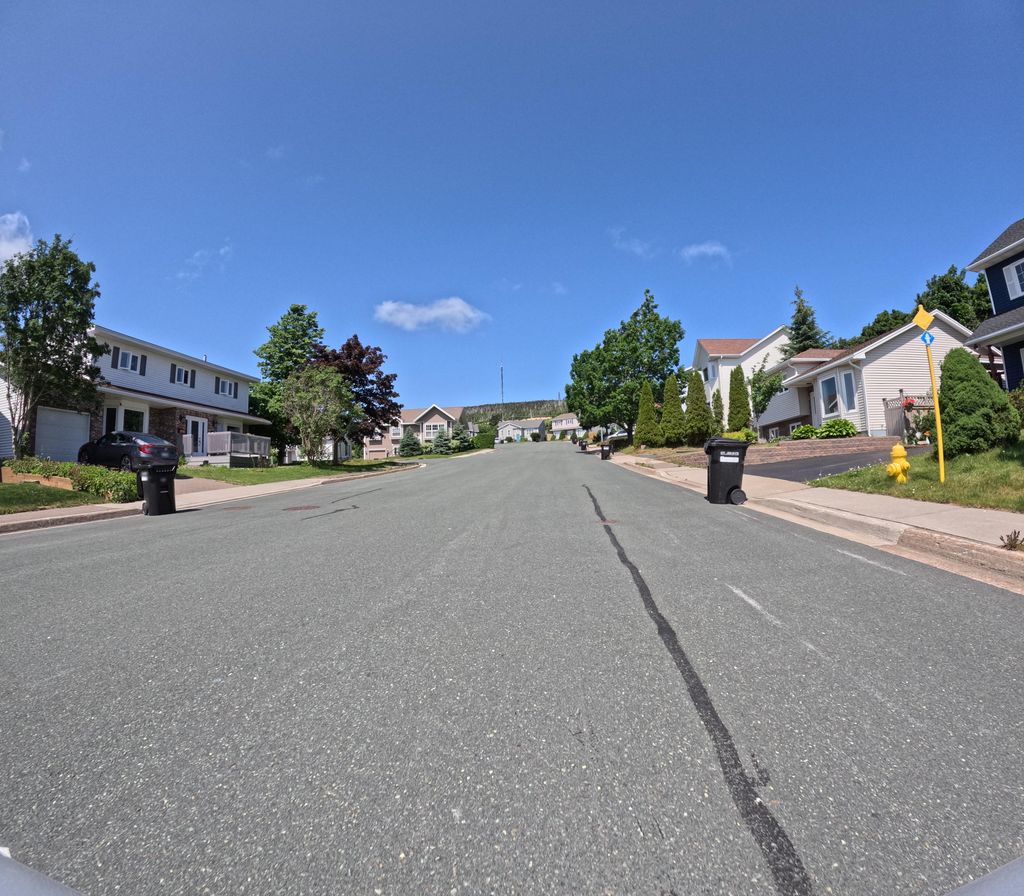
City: st_johns